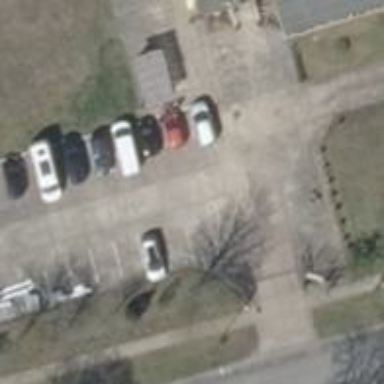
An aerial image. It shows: Parking aisle designated as service road.